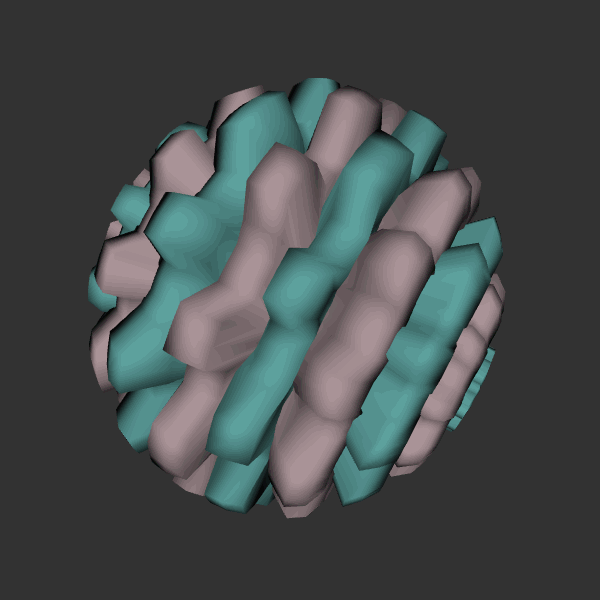
Background: dark